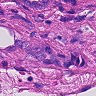
Metastatic tissue present: yes